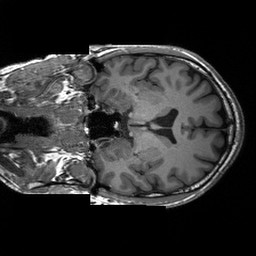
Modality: T1w
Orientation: coronal
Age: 39
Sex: male
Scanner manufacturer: siemens
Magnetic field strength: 3 T
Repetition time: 2.3 s
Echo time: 0.00233 s